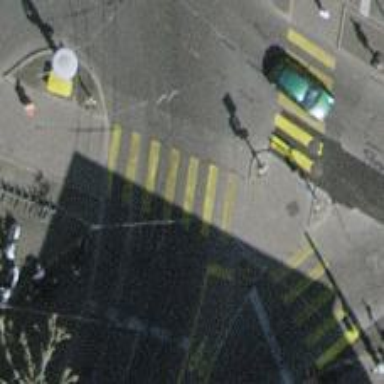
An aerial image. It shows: Crossing with traffic signals.